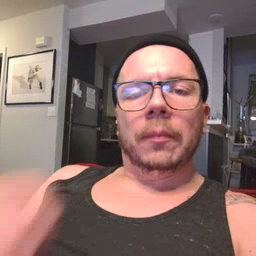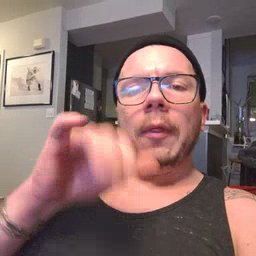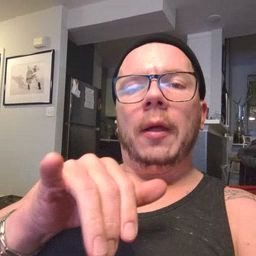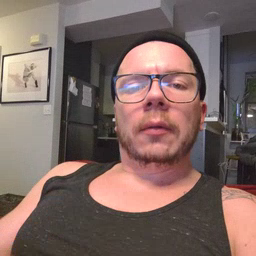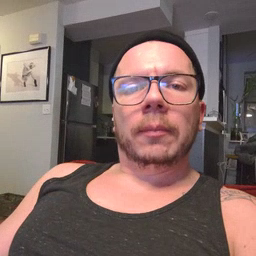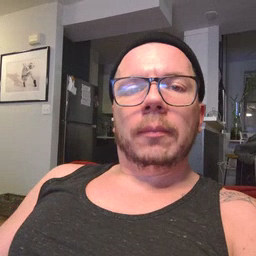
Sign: that